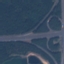
Land use / land cover class: Highway